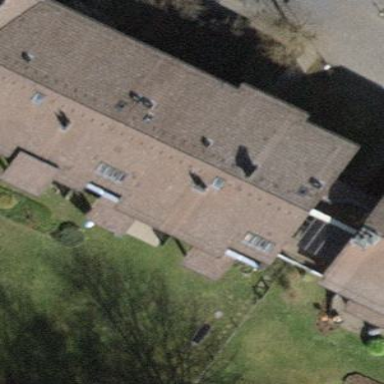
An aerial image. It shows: Pitched roof building.